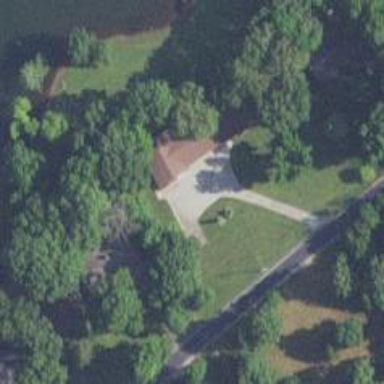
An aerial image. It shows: Driveway leading to service road.